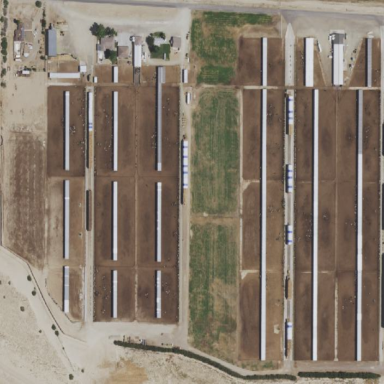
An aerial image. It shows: Feedlot within farmyard.